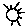
Label: sun